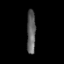
Tissue: prostate
Cell type: Fibroblasts
Senescence score: 0.6842
Nuclear area (px): 376
Mean DAPI intensity: 96.617